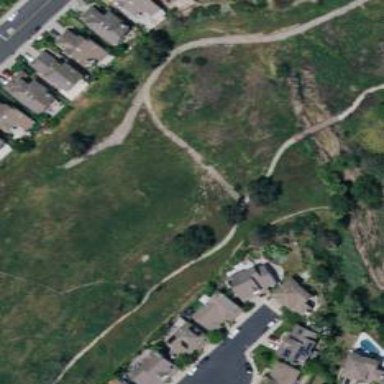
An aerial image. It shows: Service road designated as golf cart path.